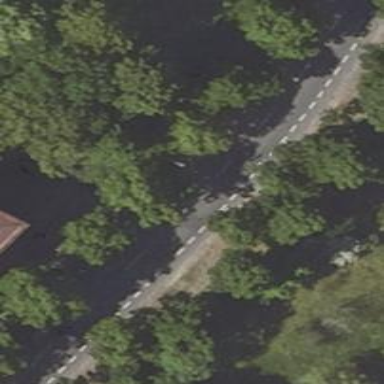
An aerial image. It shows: Secondary road with asphalt surface and designated cycle lane.